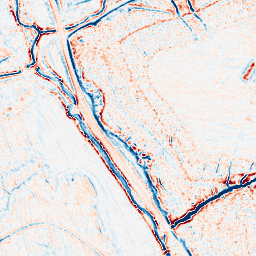
Category: edge_preserving
Decomposition family: bilateral
Decomposition parameters: d: 9
sigma_color: 75
sigma_space: 75
Upsampling method: quadratic
Upsampling parameters: scale: 4
Upsampling scale: 4